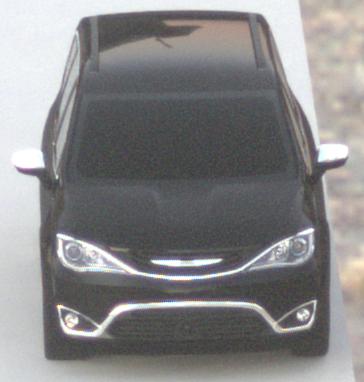
Make: Chrysler
Model: Pacifica
Detailed model: -
Model produced from: 2016
Model produced until: 2020
Doors: 5
Color: black
Road condition: dry road
Daytime: sunrise or sunset
Contrast: low contrast